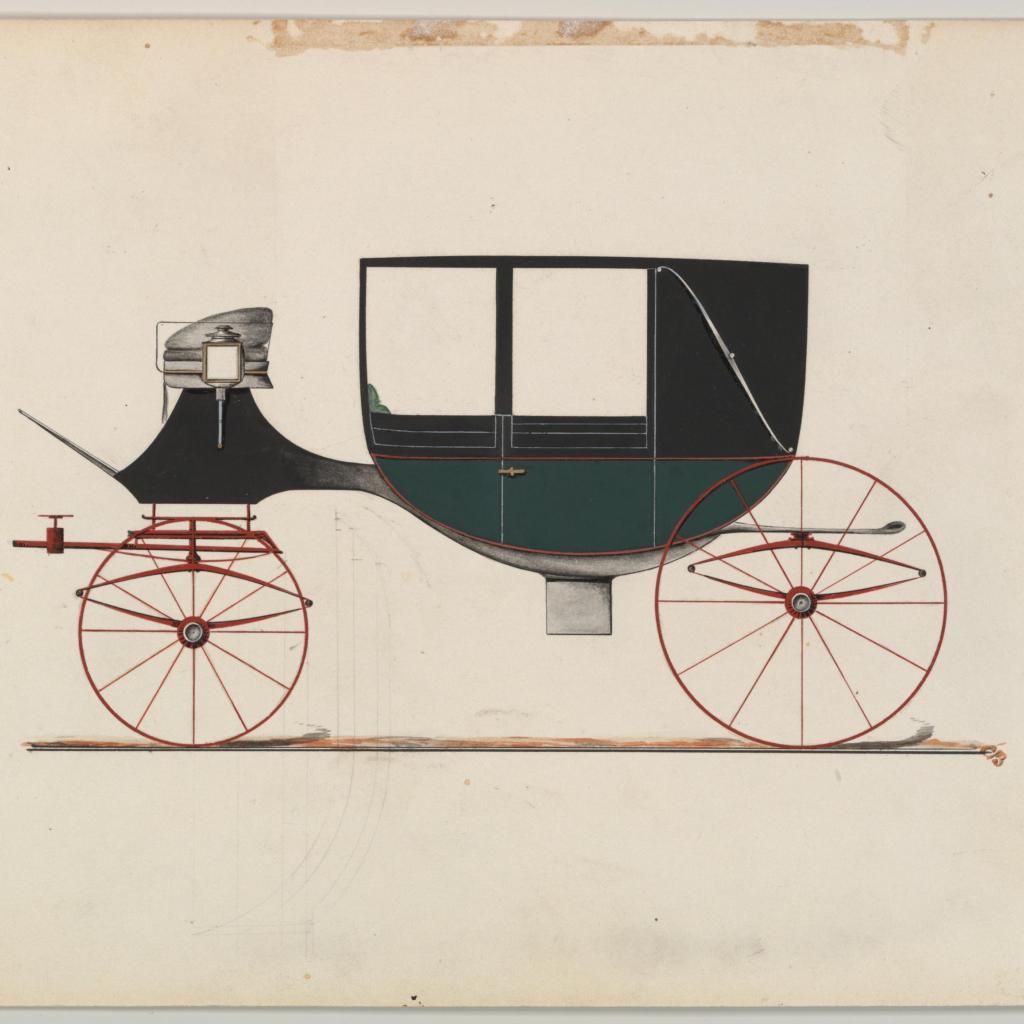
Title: Design for Landau, no. 975
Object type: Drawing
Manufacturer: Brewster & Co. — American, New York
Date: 1850–70
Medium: Pen and black ink, watercolor and gouache with gum arabic and metallic ink
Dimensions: sheet: 6 3/4 x 9 7/8 in. (17.1 x 25.1 cm)
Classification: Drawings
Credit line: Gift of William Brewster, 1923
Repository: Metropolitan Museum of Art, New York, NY